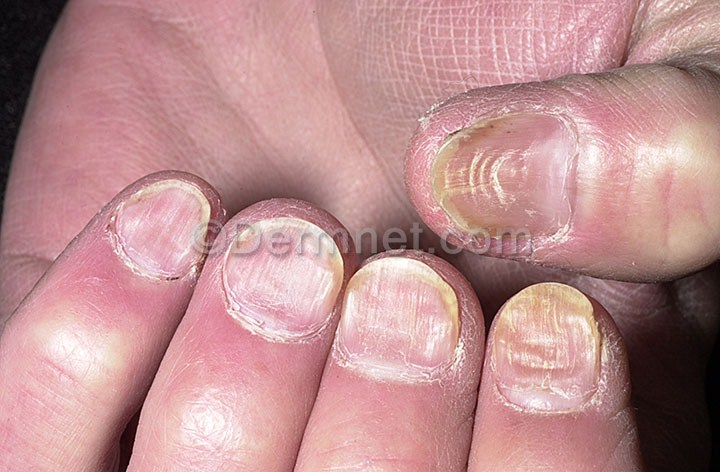
Disease: Nail Fungus and other Nail Disease